Question: I have a form with 3 fields. Country, state and users

I am trying to do the following. when United states is selected as a country, the state field will show. The problem is that when i use the tab key on the keyboard, it is skipping the state field and its going on the users field. So i tried using the focus property so when i select United states, the state will show + selected, but I had no luck.. Below please find the code I am using
'''
$(document).ready(function () {
$("#cmbCountries").change(function () {
$("#cmbCountries option:selected").each(function () {
if ($(this).text() == "United States") {
$("#cmbstate").show();
$("#cmbstate").focus();
}
else {
$("#cmbstate").hide();
}
});
}).change(); });
'''
Any help please?
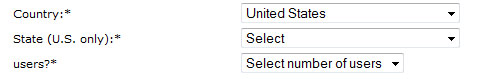
Answer: Chek <URL> out
And javascript
'''
$(function (){
$("#cmbstate").hide();
$("#cmbCountries").change(function () {
if($(this).val() == 'US')
{
$("#cmbstate").show();
$('#cmbstate').focus()
}
else{
$("#cmbstate").hide();
$('#users').focus();
}
})
})
'''
And html
'''
<input type="text" name="text" id="first" />
<select id="cmbCountries">
<option value="OTHER">OTHER</option>
<option value="US">US</option>
<option value="OTHER1">OTHER1</option>
</select>
<select id="cmbstate">
<option value="value">Value 1</option>
<option value="value">Value 2</option>
<option value="value">Value 3</option>
</select>
<select id="users">
<option value="asf">asdfasdf</option>
<option value="fadfas">sdffd</option>
</select>
'''